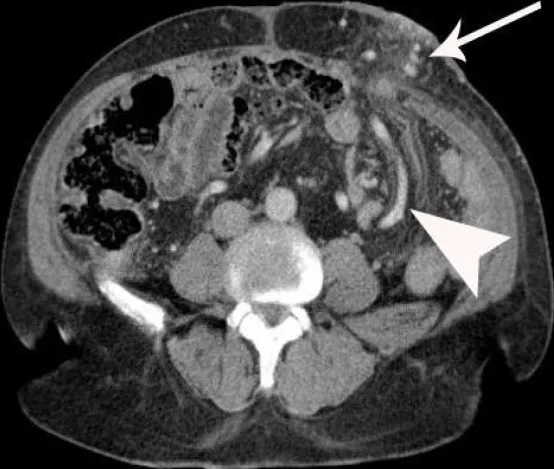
52 YO male with UC, PSC& colostomy due to colon cancer who presented with massive stomal bleeding. Arterio-portal phase CT SCAN shows parastomal varices (arrow) and enlarged mesenteric afferent tributary (arrowhead).
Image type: radiology (ct)